Interaction volume radius: 5 \u00c5
Interaction volume height: 10 \u00c5
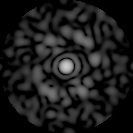
Disorder parameter: 0.8129